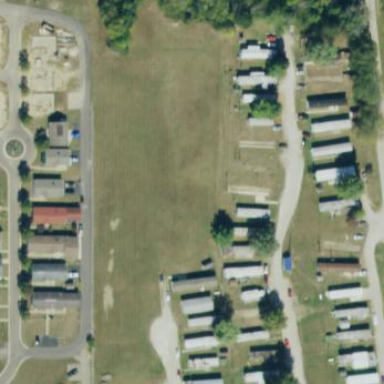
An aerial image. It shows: Residential area designated as trailer park.